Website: lowes
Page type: review-order
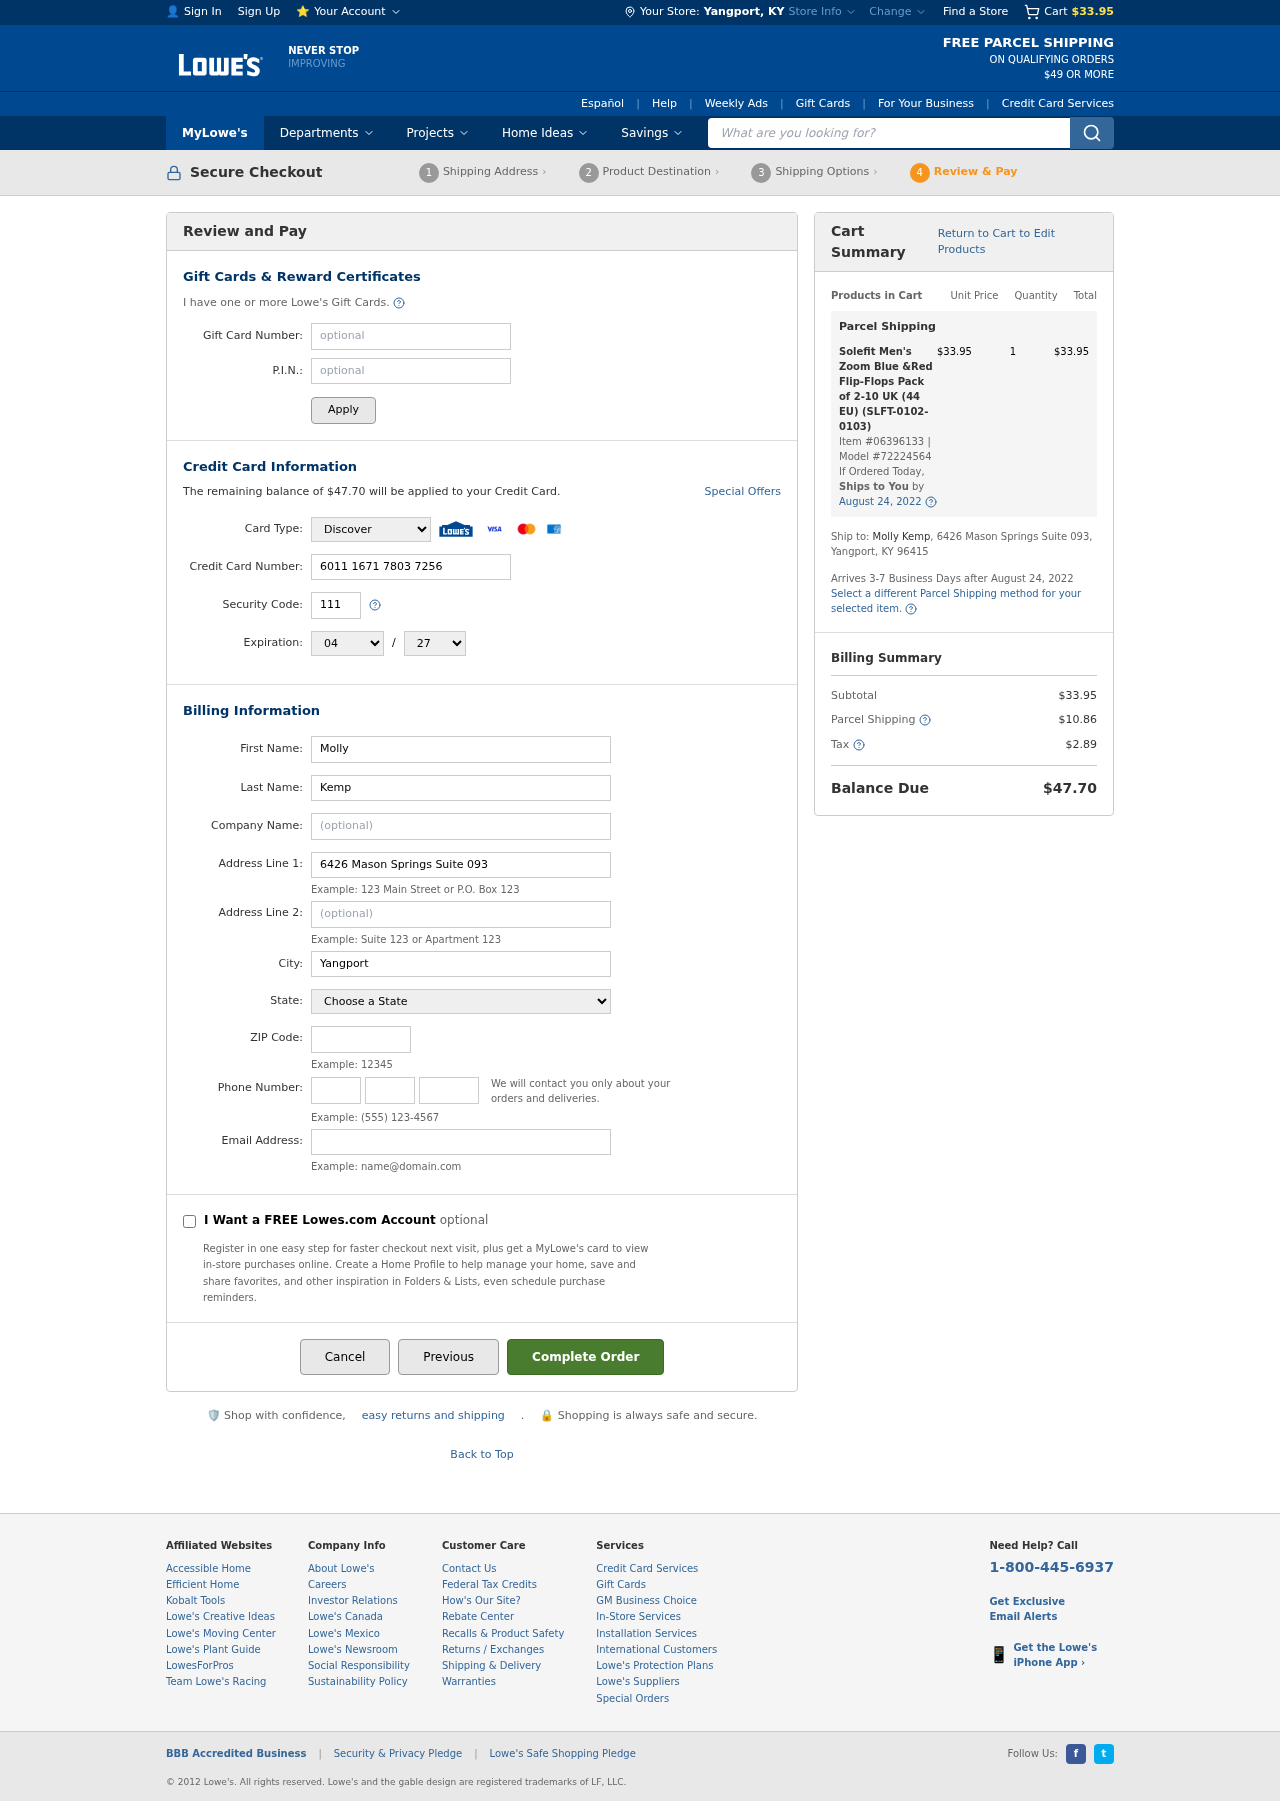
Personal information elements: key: PII_CARD_CVV
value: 111
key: PII_CARD_EXPIRY_MONTH
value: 04
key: PII_CARD_EXPIRY_YEAR
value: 27
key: PII_CARD_NUMBER
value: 6011 1671 7803 7256
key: PII_CARD_TYPE
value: Discover
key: PII_CITY
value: Yangport
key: PII_CITY_STATE
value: Yangport, KY
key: PII_EMAIL
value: molly.kemp@yahoo.com
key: PII_FIRSTNAME
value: Molly
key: PII_LASTNAME
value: Kemp
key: PII_PHONE_AREA
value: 652
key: PII_PHONE_PREFIX
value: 524
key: PII_PHONE_SUFFIX
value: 5691
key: PII_POSTCODE
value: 96415
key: PII_STATE
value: Kentucky
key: PII_STREET
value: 6426 Mason Springs Suite 093
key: PII_STREET2
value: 6426 Mason Springs Suite 093
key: PII_FULLNAME2
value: Molly Kemp
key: PII_STATE_ABBR
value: KY
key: PII_POSTCODE_FULL
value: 96415
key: PII_CITY_STATE_ZIP
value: Yangport, KY 96415
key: PII_POSTCODE_NUMERIC
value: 96415
Product elements: key: PRODUCT1_NAME
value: Solefit Men's Zoom Blue &Red Flip-Flops Pack of 2-10 UK (44 EU) (SLFT-0102-0103)
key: PRODUCT1_PRICE
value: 33.95
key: PRODUCT1_QUANTITY
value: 1
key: PRODUCT1_ITEM_NUMBER
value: Item #06396133
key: PRODUCT1_MODEL_NUMBER
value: Model #72224564
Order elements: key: ORDER_SUBTOTAL
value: $33.95
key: ORDER_BALANCE_DUE
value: $47.70
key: ORDER_SHIPPING_DATE
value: August 24, 2022
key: ORDER_ITEM_TOTAL
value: $33.95
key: ORDER_SHIPPING_DATE2
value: August 24, 2022
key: ORDER_SHIPPING_COST
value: $10.86
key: ORDER_TAX
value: $2.89
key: ORDER_TOTAL
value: $47.70
Search elements: key: HEADER_SEARCH
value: What are you looking for?